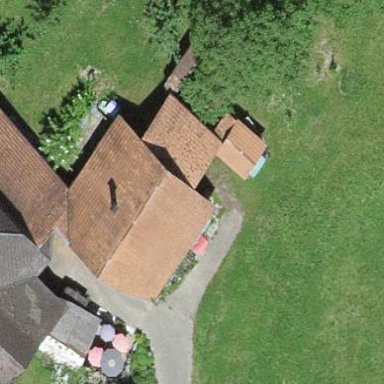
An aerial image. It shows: Rural barn.